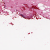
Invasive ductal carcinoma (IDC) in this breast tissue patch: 0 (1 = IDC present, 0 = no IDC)